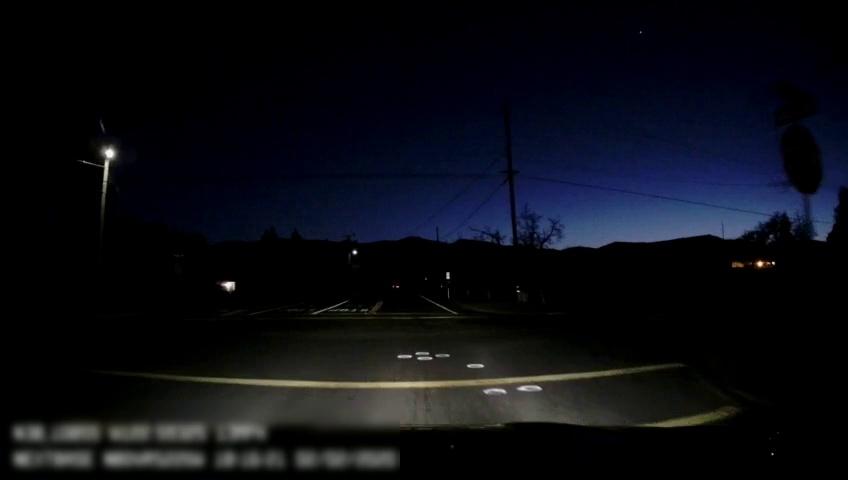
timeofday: Night
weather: Other
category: Drivable Space
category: Lanes | Alternate Lane
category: Lanes | Opposite Lane
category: Lanes | Alternate Lane
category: Lanes | Current Lane
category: Traffic | Signs